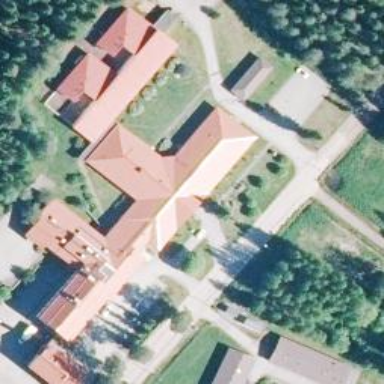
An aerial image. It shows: Hospital providing healthcare services.